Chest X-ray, PA view. Patient: 37 years old, sex F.
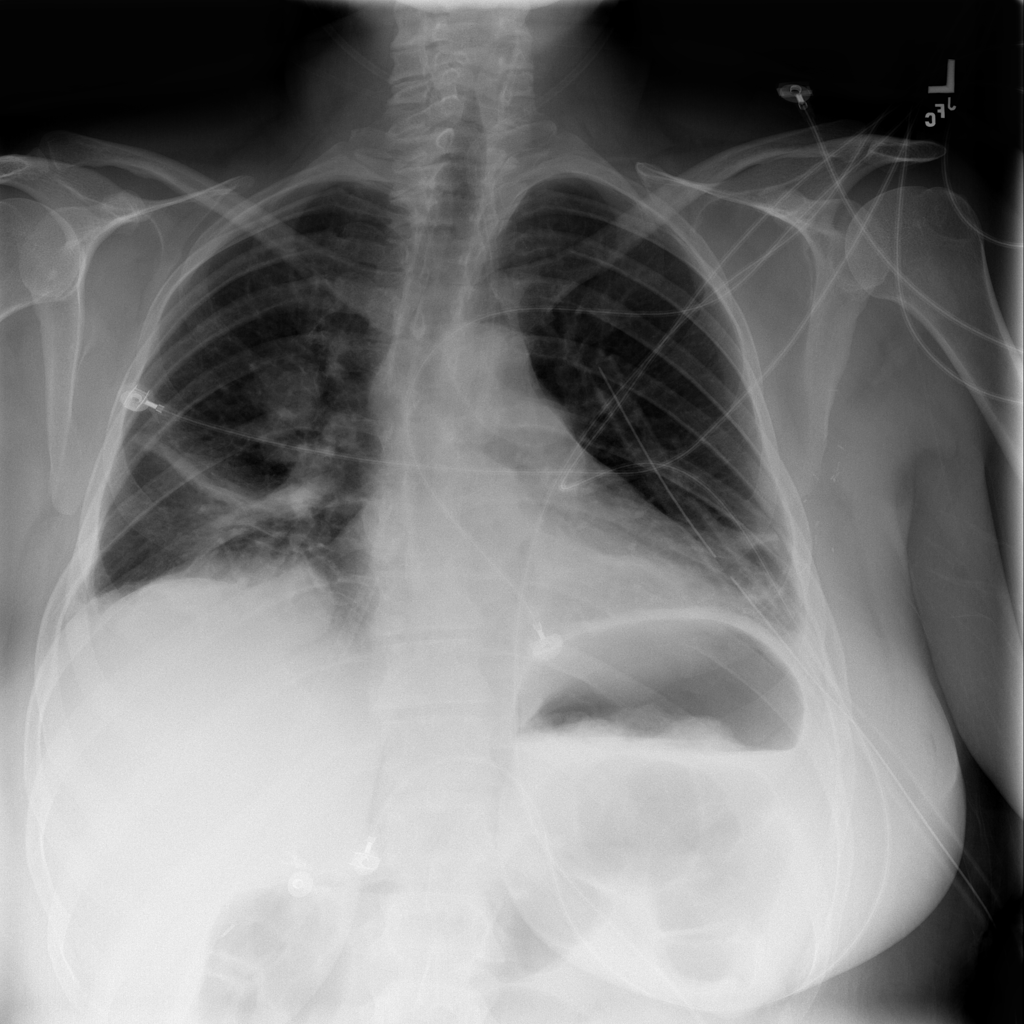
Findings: Atelectasis, Consolidation, Mass, Nodule, Pleural_Thickening